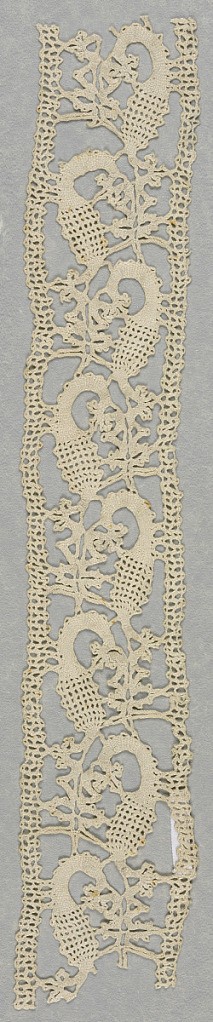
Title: Band
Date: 16th century
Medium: linen Technique: bobbin lace, continuous braid-like
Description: Band fragment with peacocks forming a scroll.